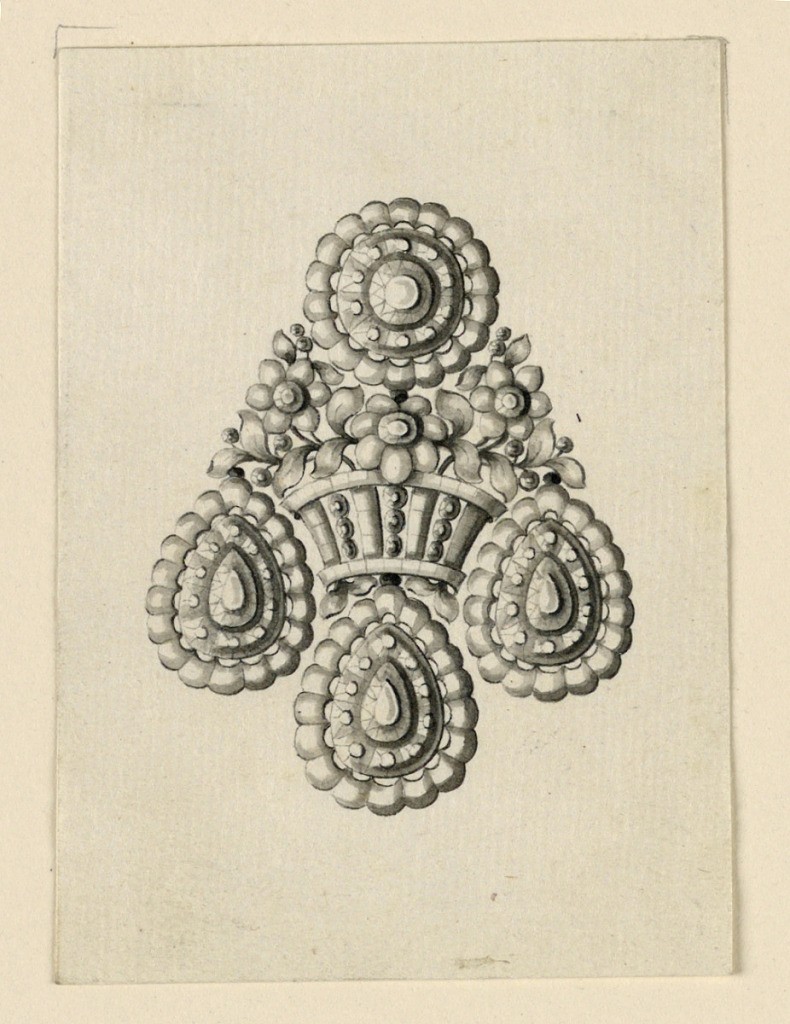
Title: Design for an Earring
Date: late 18th century
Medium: Pen and black ink, brush and gray watercolor on light green paper
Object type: Drawing
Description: Jewelry design for an earring, a disk above and three drops below. Design scheme is like 1938-88-837, with different designs. A basket with flowers at the center. No alternative suggestions.